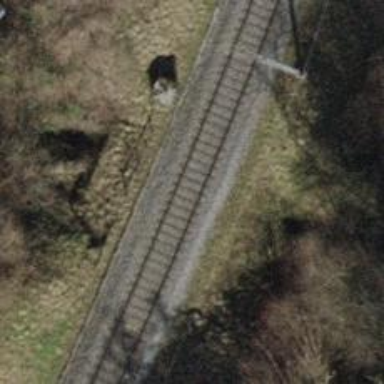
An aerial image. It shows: Single railway track with electrification through contact line.